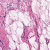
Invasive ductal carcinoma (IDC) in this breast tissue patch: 0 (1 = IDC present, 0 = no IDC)